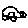
Label: car